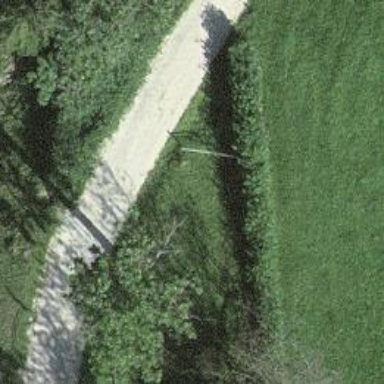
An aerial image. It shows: Track with grade2 tracktype.